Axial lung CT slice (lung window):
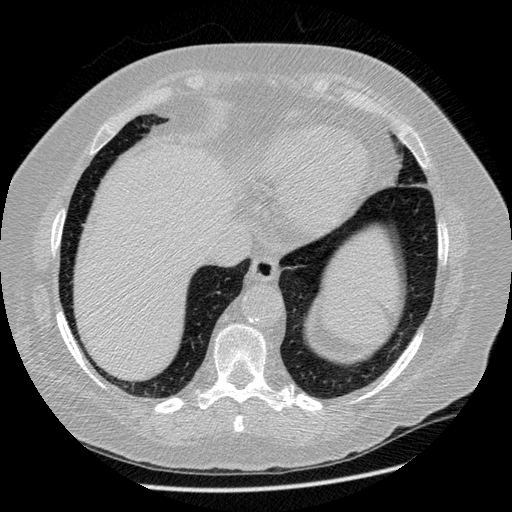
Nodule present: no